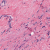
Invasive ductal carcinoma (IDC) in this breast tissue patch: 0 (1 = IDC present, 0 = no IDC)